Question: I've tried every combination of 'position:' I could think of to align '#blog' and '#sidebar' along their top edges, but nothing I'm doing seems to work. Any ideas?
CSS:
'''
#blog-container {
margin: 0 auto;
width: 960px;
}
#blog {
float: left;
margin-top: 80px;
position: relative;
width: 620px;
}
#sidebar {
float: right;
margin-top: 80px;
position: relative;
width: 300px;
}
'''
HTML:
'''
<div id="blog-container">
<div id="blog">
<content>
</div><!-- end blog -->
<div id="sidebar">
<content>
</div><!-- end sidebar -->
</div><!-- end blog-container -->
'''

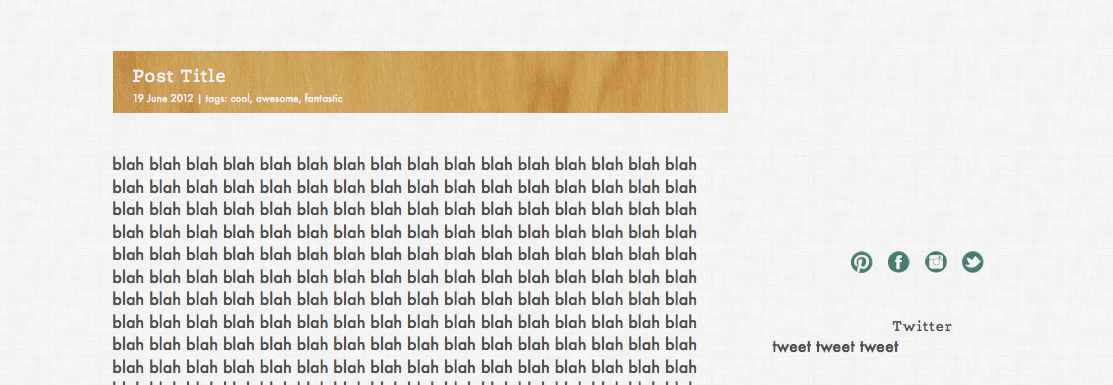
Answer: Include the sidebar first (in the HTML) and float it right, then the blog and float it left.
'''
<div id="blog-container">
<div id="sidebar">
<content/>
</div><!-- end sidebar -->
<div id="blog">
<content/>
</div><!-- end blog -->
</div><!-- end blog-container -->
'''